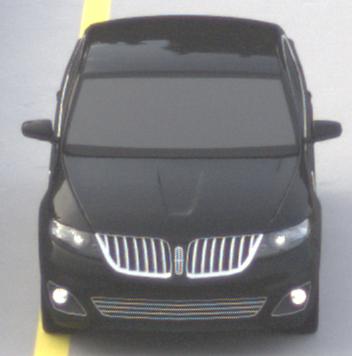
Make: Lincoln
Model: MKS
Detailed model: -
Model produced from: 2008
Model produced until: 2011
Doors: 4
Color: black
Road condition: dry road
Daytime: morning or afternoon
Contrast: low contrast